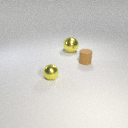
small brown rubber cylinder to the right of large yellow metal sphere